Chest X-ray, PA view. Patient: 63 years old, sex M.
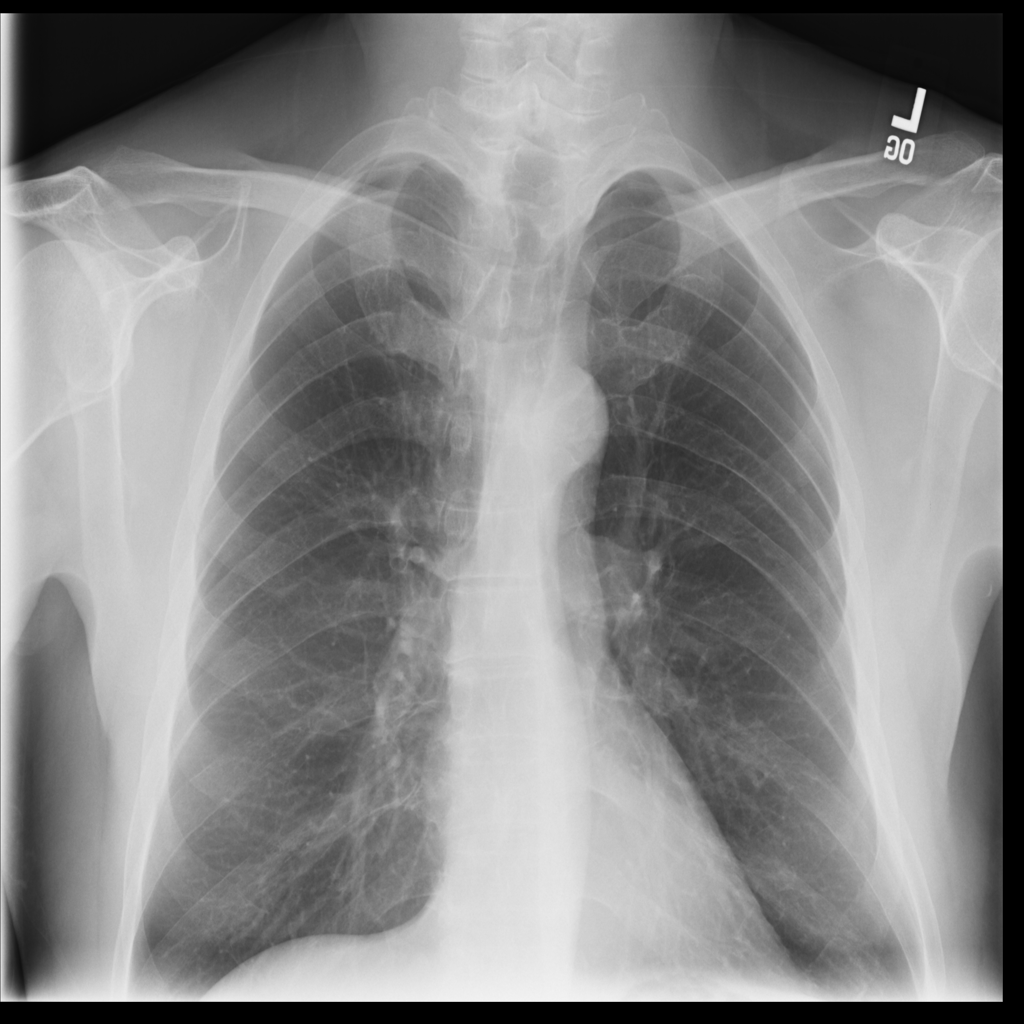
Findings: Infiltration